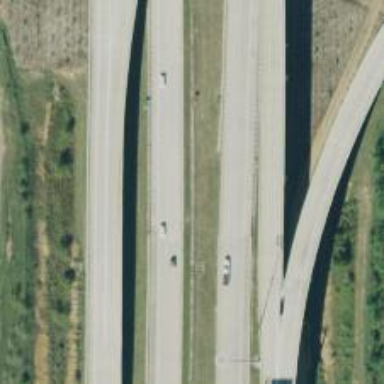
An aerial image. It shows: Motorway.